Interaction volume radius: 5 \u00c5
Interaction volume height: 45 \u00c5
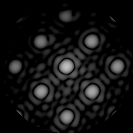
Disorder parameter: 0.0403